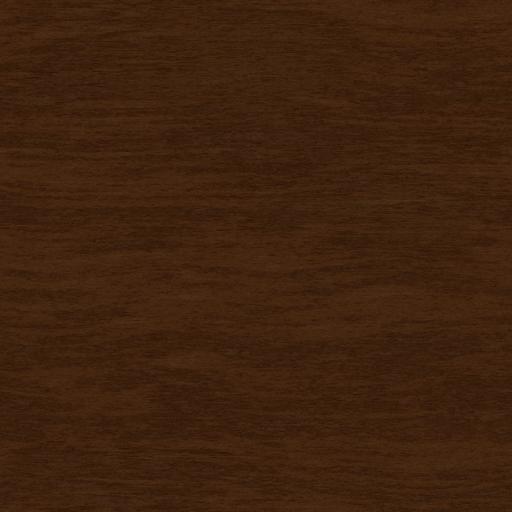
Tags: brown clean dark fine smooth wood wooden